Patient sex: M
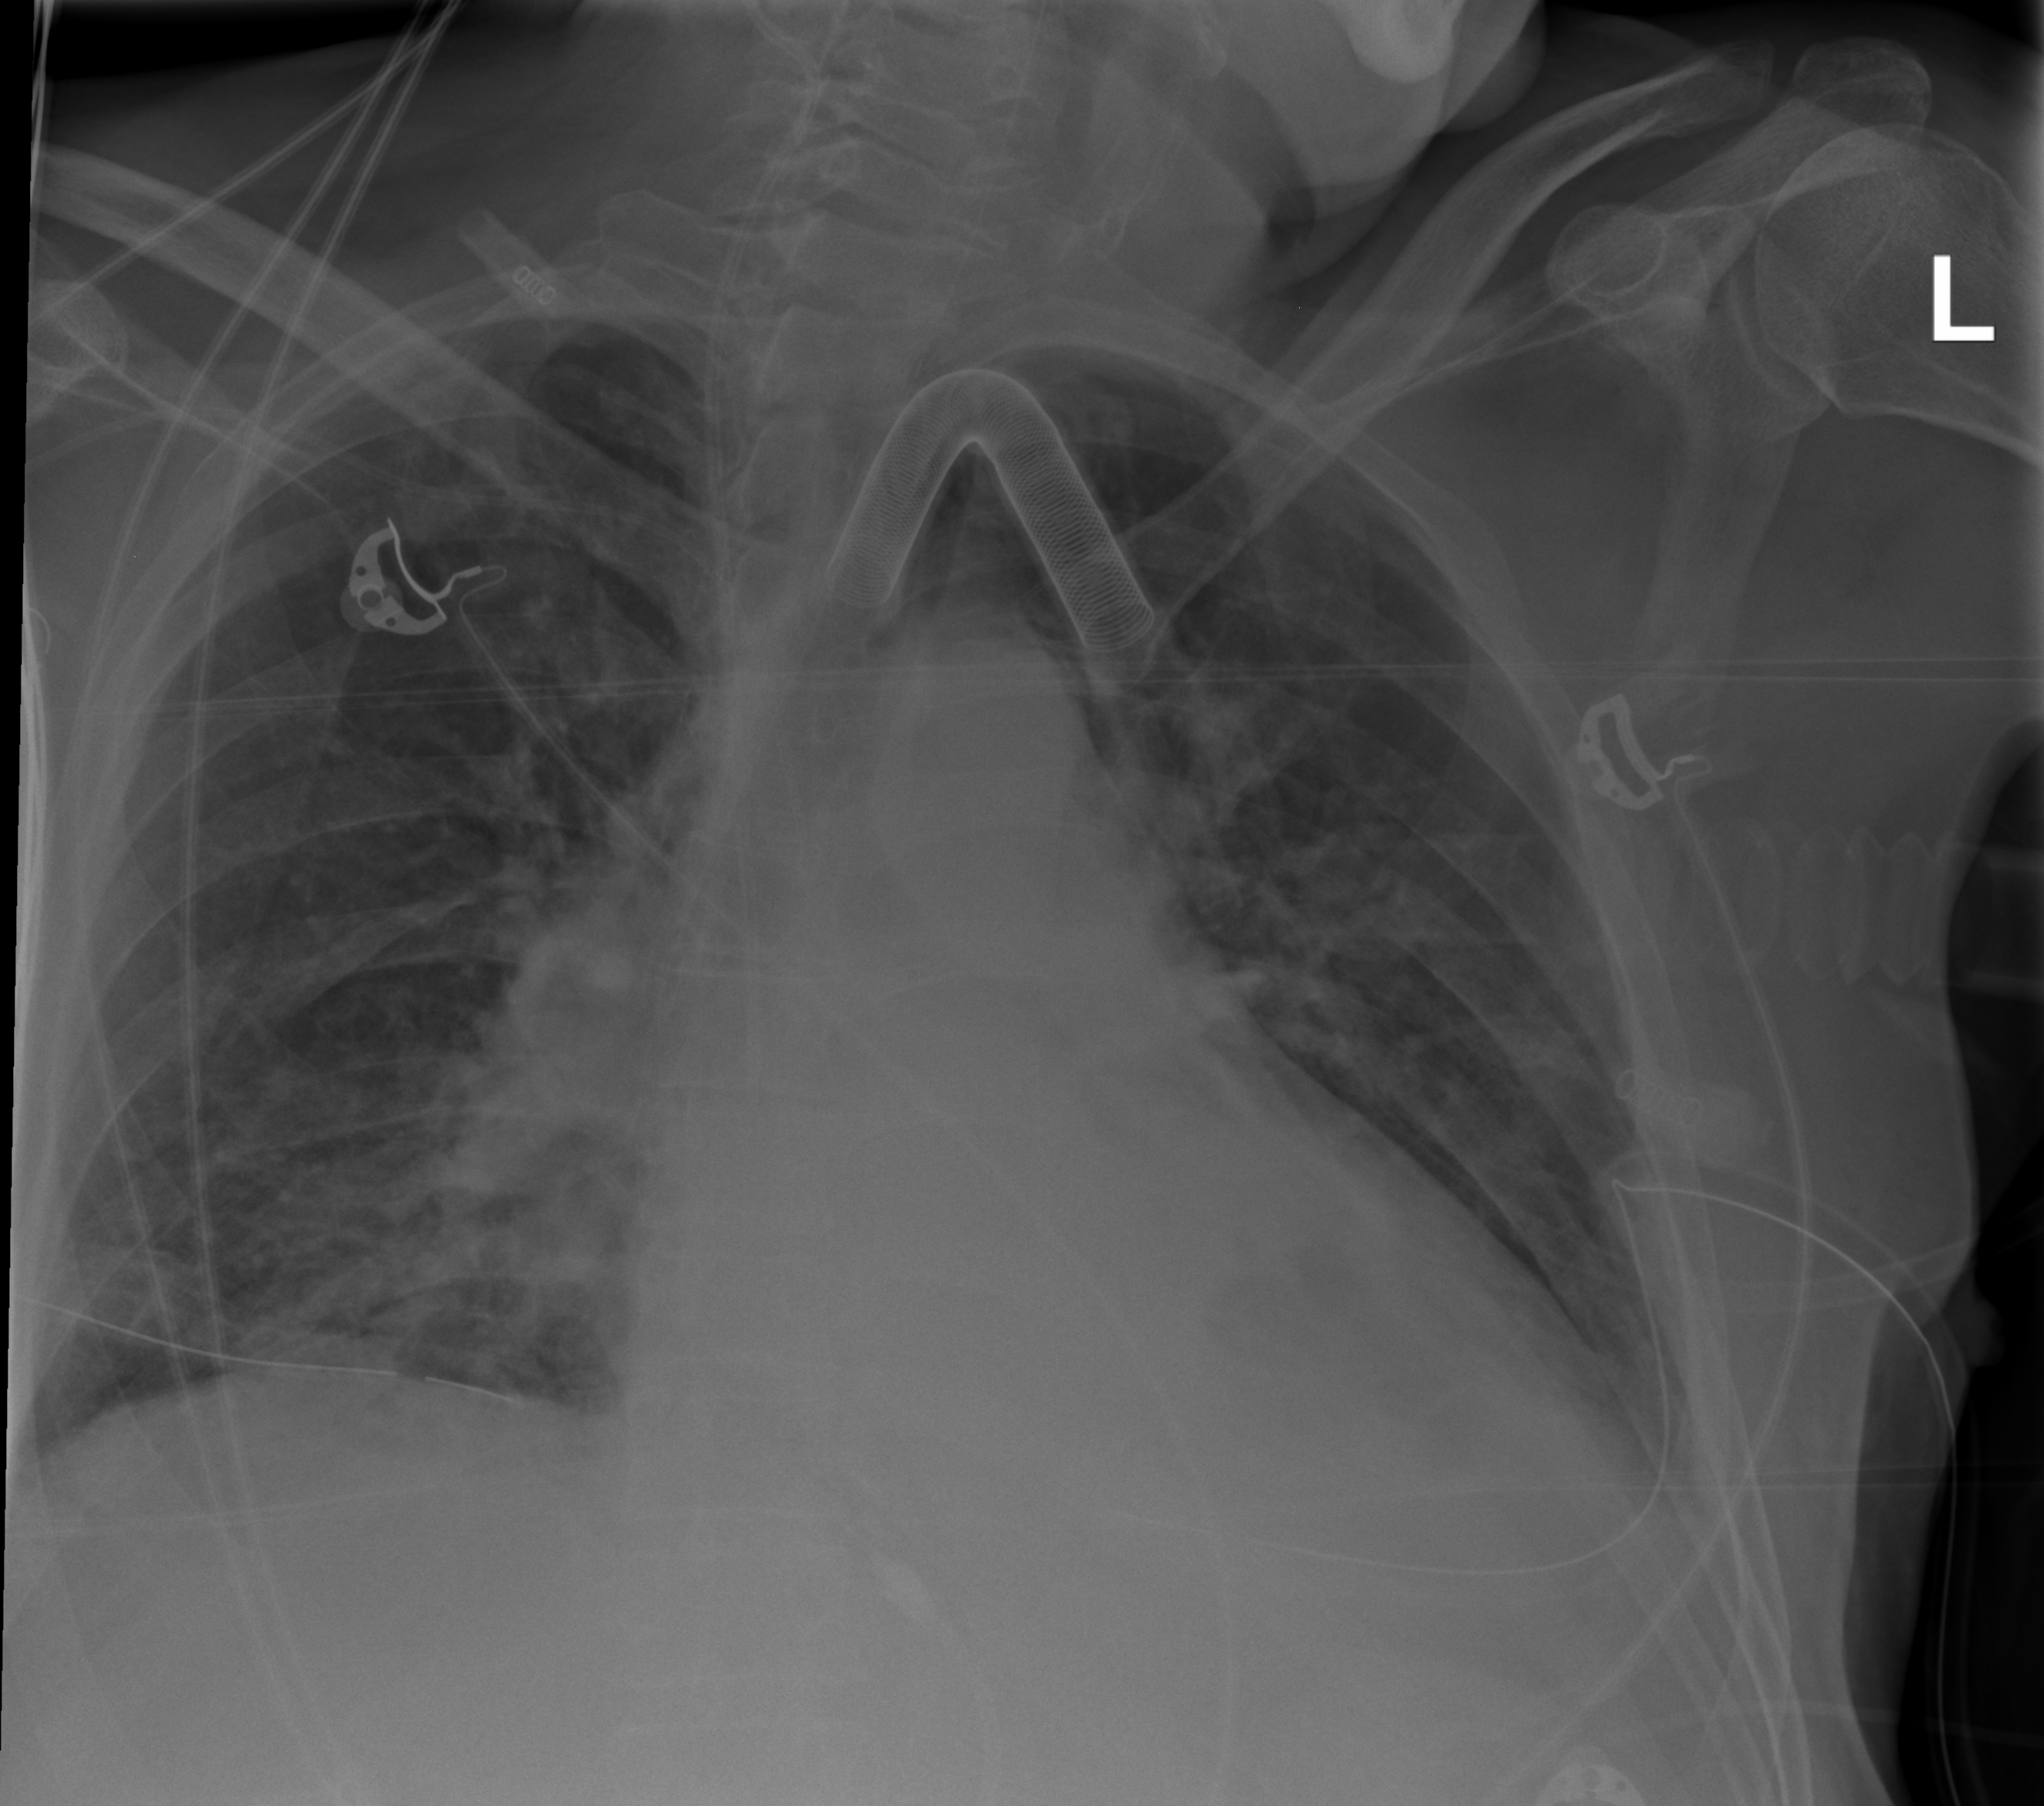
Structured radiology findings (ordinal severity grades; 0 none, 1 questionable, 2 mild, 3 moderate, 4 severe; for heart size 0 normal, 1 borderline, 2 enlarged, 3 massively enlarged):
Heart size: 1
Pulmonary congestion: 2
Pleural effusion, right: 1
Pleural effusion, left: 2
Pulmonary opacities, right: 2
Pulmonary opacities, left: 2
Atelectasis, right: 2
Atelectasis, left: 2